Question: I used collections to sort but sorting is incorrect with (1. Name,11. Name,2. Name) case. I have tried my solution my unable to achieve anything but without the number in String, it is working fine and correctly sorting.
'''
private void StudentDataPrepare() {
studentData data=new studentData("1. Layout",25);
studentDataList.add(data);
data=new studentData("10. Absolute",25);
studentDataList.add(data);
data=new studentData("11. Applying",20);
studentDataList.add(data);
data=new studentData("12. Exec",28);
studentDataList.add(data);
data=new studentData("13. Exec",15);
studentDataList.add(data);
data=new studentData("2. Basics",19);
studentDataList.add(data);
data=new studentData("3. AlignItems",52);
studentDataList.add(data);
data=new studentData("4. Flex",30);
studentDataList.add(data);
data=new studentData("5. Justify",28);
studentDataList.add(data);
data=new studentData("6. Flex",28);
studentDataList.add(data);
data=new studentData("7. Align",28);
studentDataList.add(data);
data=new studentData("8. The",28);
studentDataList.add(data);
data=new studentData("9. Top",28);
studentDataList.add(data);
}
'''
'''
public void sortAsc() {
Collections.sort(studentDataList, new Comparator<studentData>() {
@Override
public int compare(studentData studentData, studentData t1) {
return studentData.name.compareToIgnoreCase(t1.name);
}
});
notifyDataSetChanged();
}
public void sortDesc() {
Collections.sort(studentDataList, new Comparator<studentData>() {
@Override
public int compare(studentData studentData, studentData t1) {
return t1.name.compareToIgnoreCase(studentData.name);
}
});
notifyDataSetChanged();
}
'''

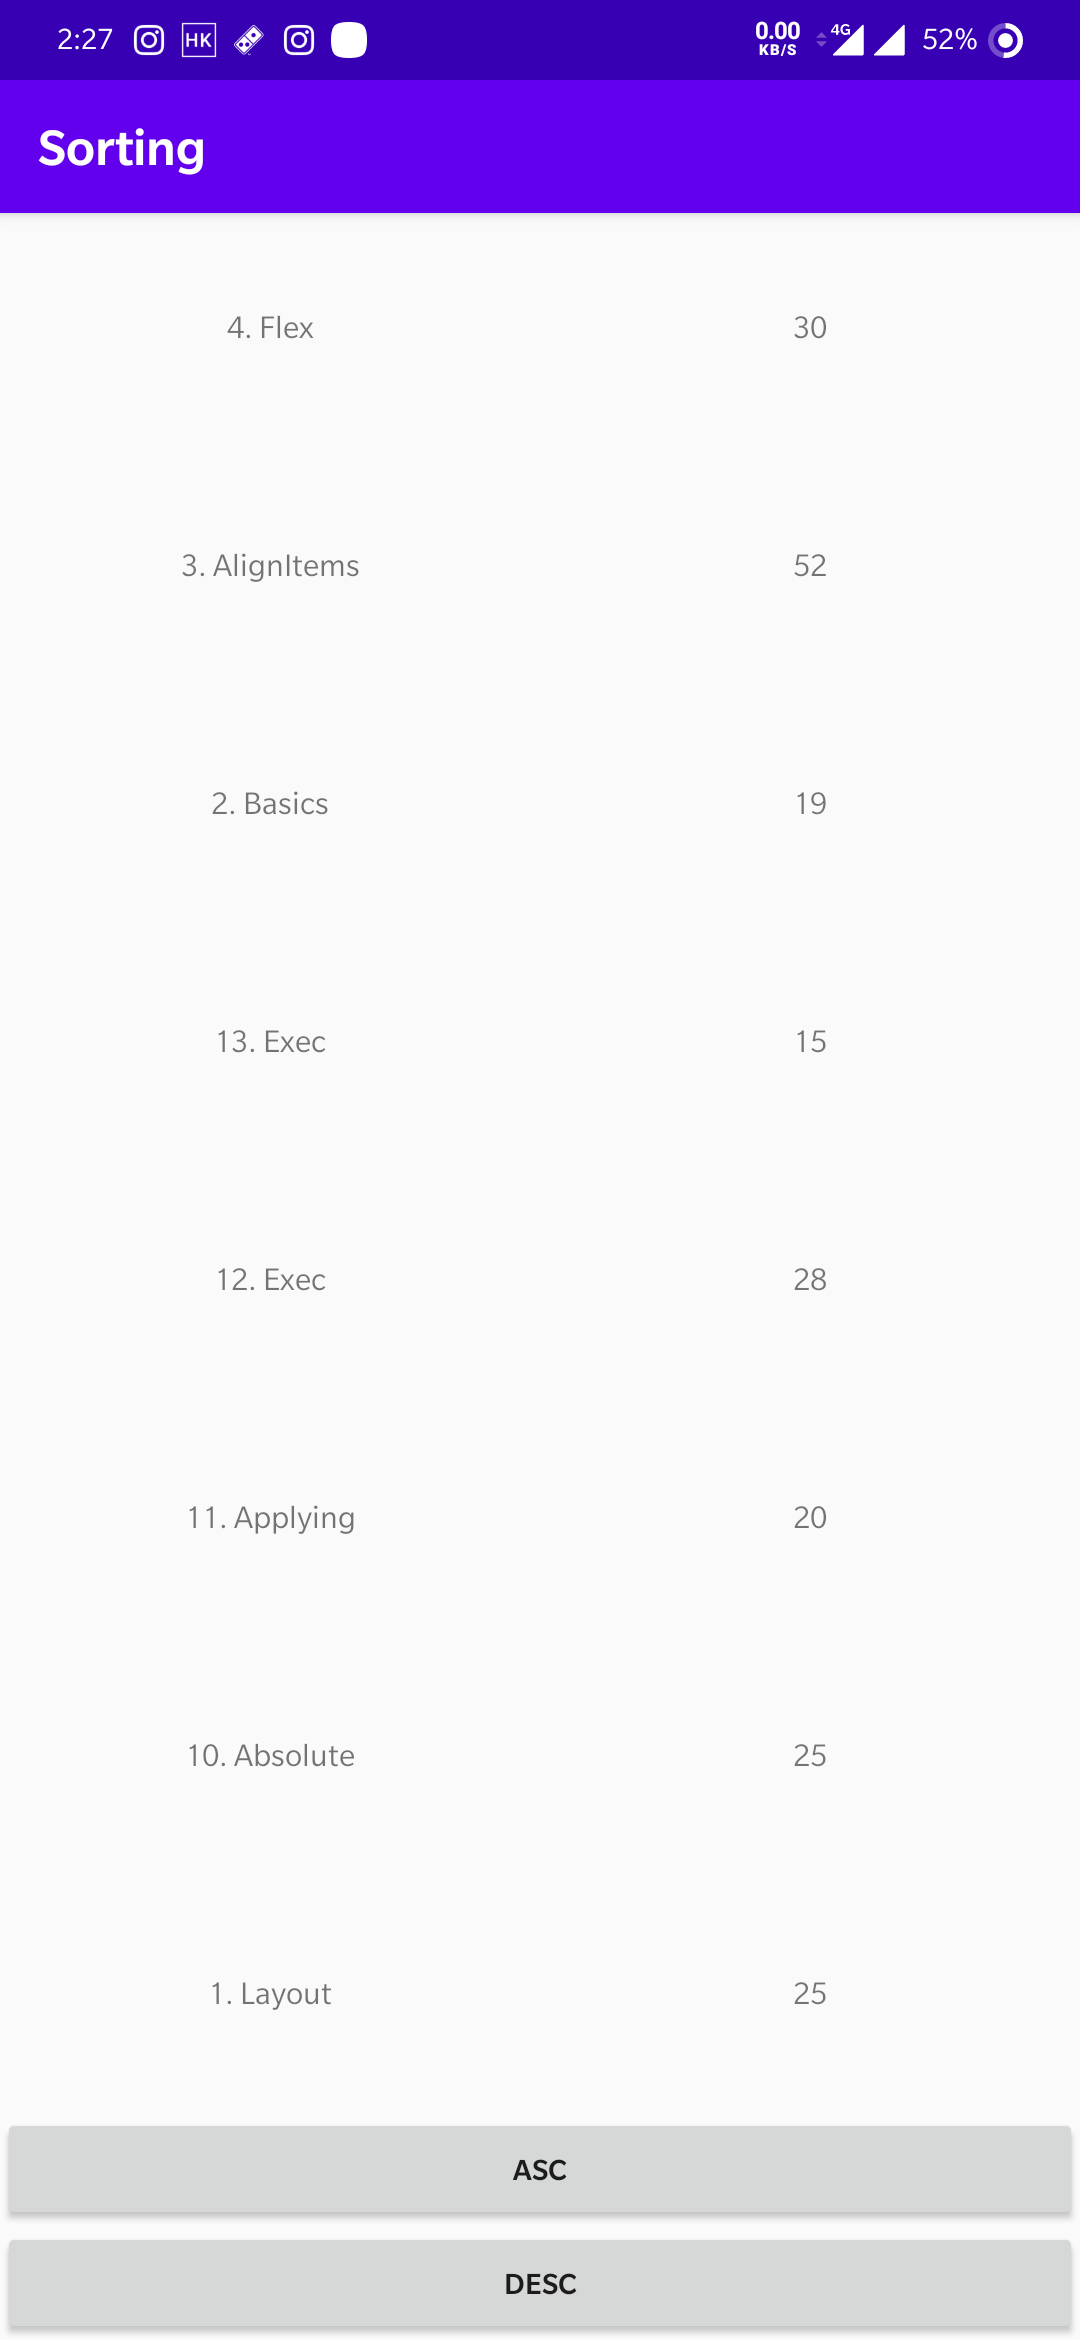
Answer: The problem is that your code tries to sort the items in . What you are looking for is the . Refer to <URL> for more information.
However, the solution could be using a custom comparator, like <URL> which helps you to achieve the desired result.
---
If you are always sure that the 'studentData.name' follows the pattern of 'A_NUMBER.SOME_STRING', you can use the following approach which is simpler:
'''
public void sortAsc() {
Collections.sort(studentDataList, new Comparator<studentData>() {
@Override
public int compare(studentData studentData, studentData t1) {
int left = Integer.parseInt(studentData.name.substring(0, studentData.name.indexOf('.')));
int right = Integer.parseInt(t1.name.substring(0, t1.name.indexOf('.')));
return left - right;
}
});
notifyDataSetChanged();
}
public void sortDesc() {
Collections.sort(studentDataList, new Comparator<studentData>() {
@Override
public int compare(studentData studentData, studentData t1) {
int left = Integer.parseInt(t1.name.substring(0, t1.name.indexOf('.')));
int right = Integer.parseInt(studentData.name.substring(0, studentData.name.indexOf('.')));
return left - right;
}
});
notifyDataSetChanged();
}
'''